Question: In InDesign, I can set the page numbering options to start at any number. Like this (starting at 5):

Please note that this is not the same as page markers as text in the document. I need to change it in the Pages panel.
My question is: How can I do this with ExtendScript? I have figured out how to read it from the active page:
'''
app.activeWindow.activePage.name
'''
But I want to change it, something like this:
'''
i = 1;
for each page
app.activeWindow.activePage.name = i;
i++;
end
'''
Is it possible?
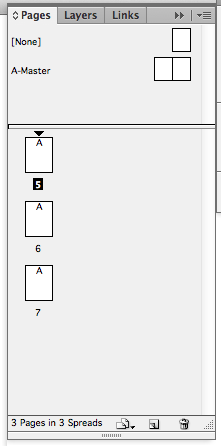
Answer: Try this
'''
app.activeDocument.sections[0].continueNumbering = false;
app.activeDocument.sections[0].pageNumberStart = 5;
'''
and have a look at these links:
<URL>
<URL>